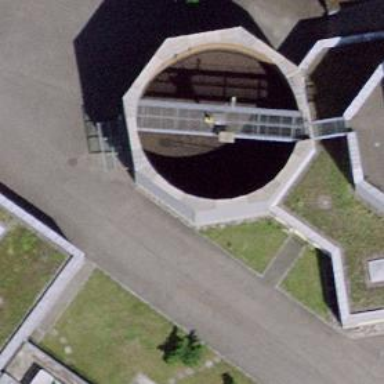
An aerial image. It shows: Silo.